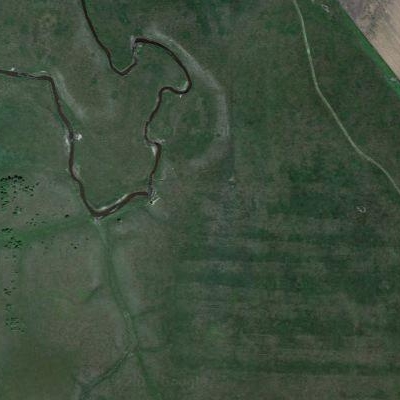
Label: Grass